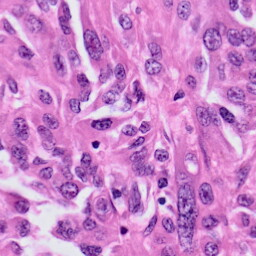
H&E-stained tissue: Skin